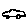
Label: car